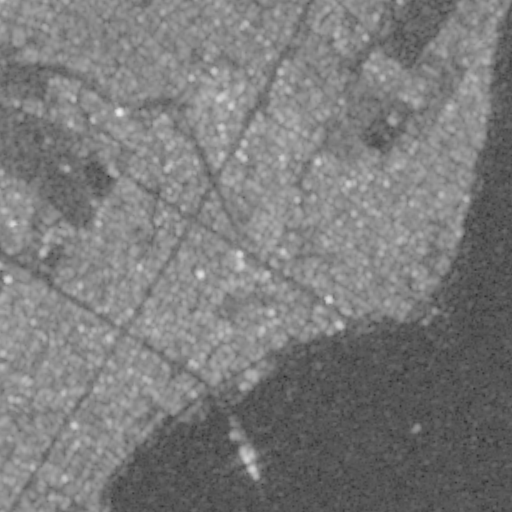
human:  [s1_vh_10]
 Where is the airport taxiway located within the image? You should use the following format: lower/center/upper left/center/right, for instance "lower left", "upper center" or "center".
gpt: The airport taxiway is located in the lower center of the image.
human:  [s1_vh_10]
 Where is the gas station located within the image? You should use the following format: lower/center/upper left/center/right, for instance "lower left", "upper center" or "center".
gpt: The gas station is located in the center of the image.
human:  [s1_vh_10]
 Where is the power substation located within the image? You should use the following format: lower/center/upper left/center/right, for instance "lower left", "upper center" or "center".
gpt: The power substation is located in the upper center of the image.
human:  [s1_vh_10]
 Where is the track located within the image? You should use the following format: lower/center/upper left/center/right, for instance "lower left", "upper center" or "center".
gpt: The track is located in the upper right of the image.
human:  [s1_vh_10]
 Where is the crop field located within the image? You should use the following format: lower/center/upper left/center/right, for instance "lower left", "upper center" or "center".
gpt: There is no crop field in the image.

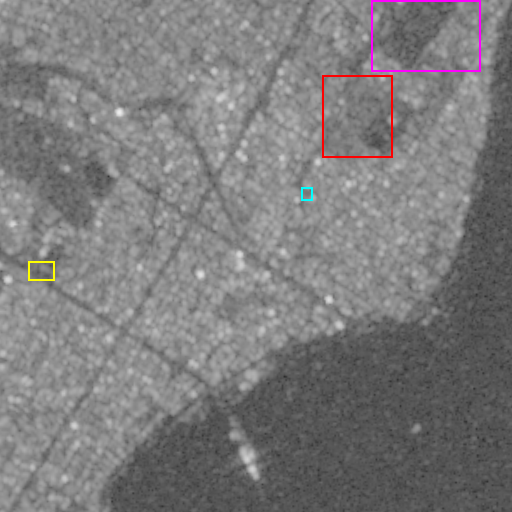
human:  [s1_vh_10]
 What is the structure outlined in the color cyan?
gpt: The structure outlined in cyan is a gas station.
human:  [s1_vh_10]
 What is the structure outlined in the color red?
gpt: The structure outlined in red is a park.
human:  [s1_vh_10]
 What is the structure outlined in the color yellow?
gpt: The structure outlined in yellow is a parking lot.
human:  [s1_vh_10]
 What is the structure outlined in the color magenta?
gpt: The structure outlined in magenta is a stadium.
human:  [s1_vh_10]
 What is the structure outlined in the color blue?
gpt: There is no blue outline.